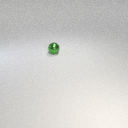
small green metal sphere